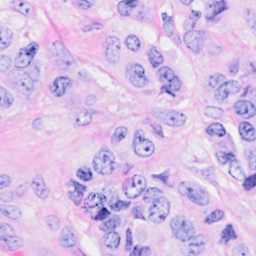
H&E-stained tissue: Breast